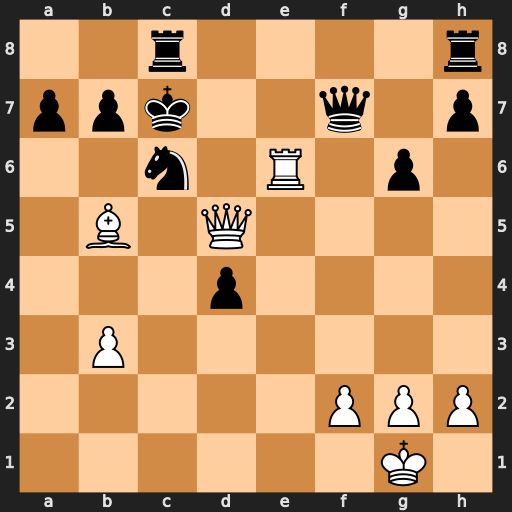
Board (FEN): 2r4r/ppk2q1p/2n1R1p1/1B1Q4/3p4/1P6/5PPP/6K1
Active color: w
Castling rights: -
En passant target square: -
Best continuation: Rxc6+ bxc6 Qxf7+